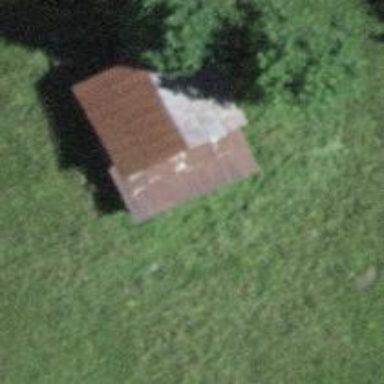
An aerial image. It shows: Rural barn.